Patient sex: M
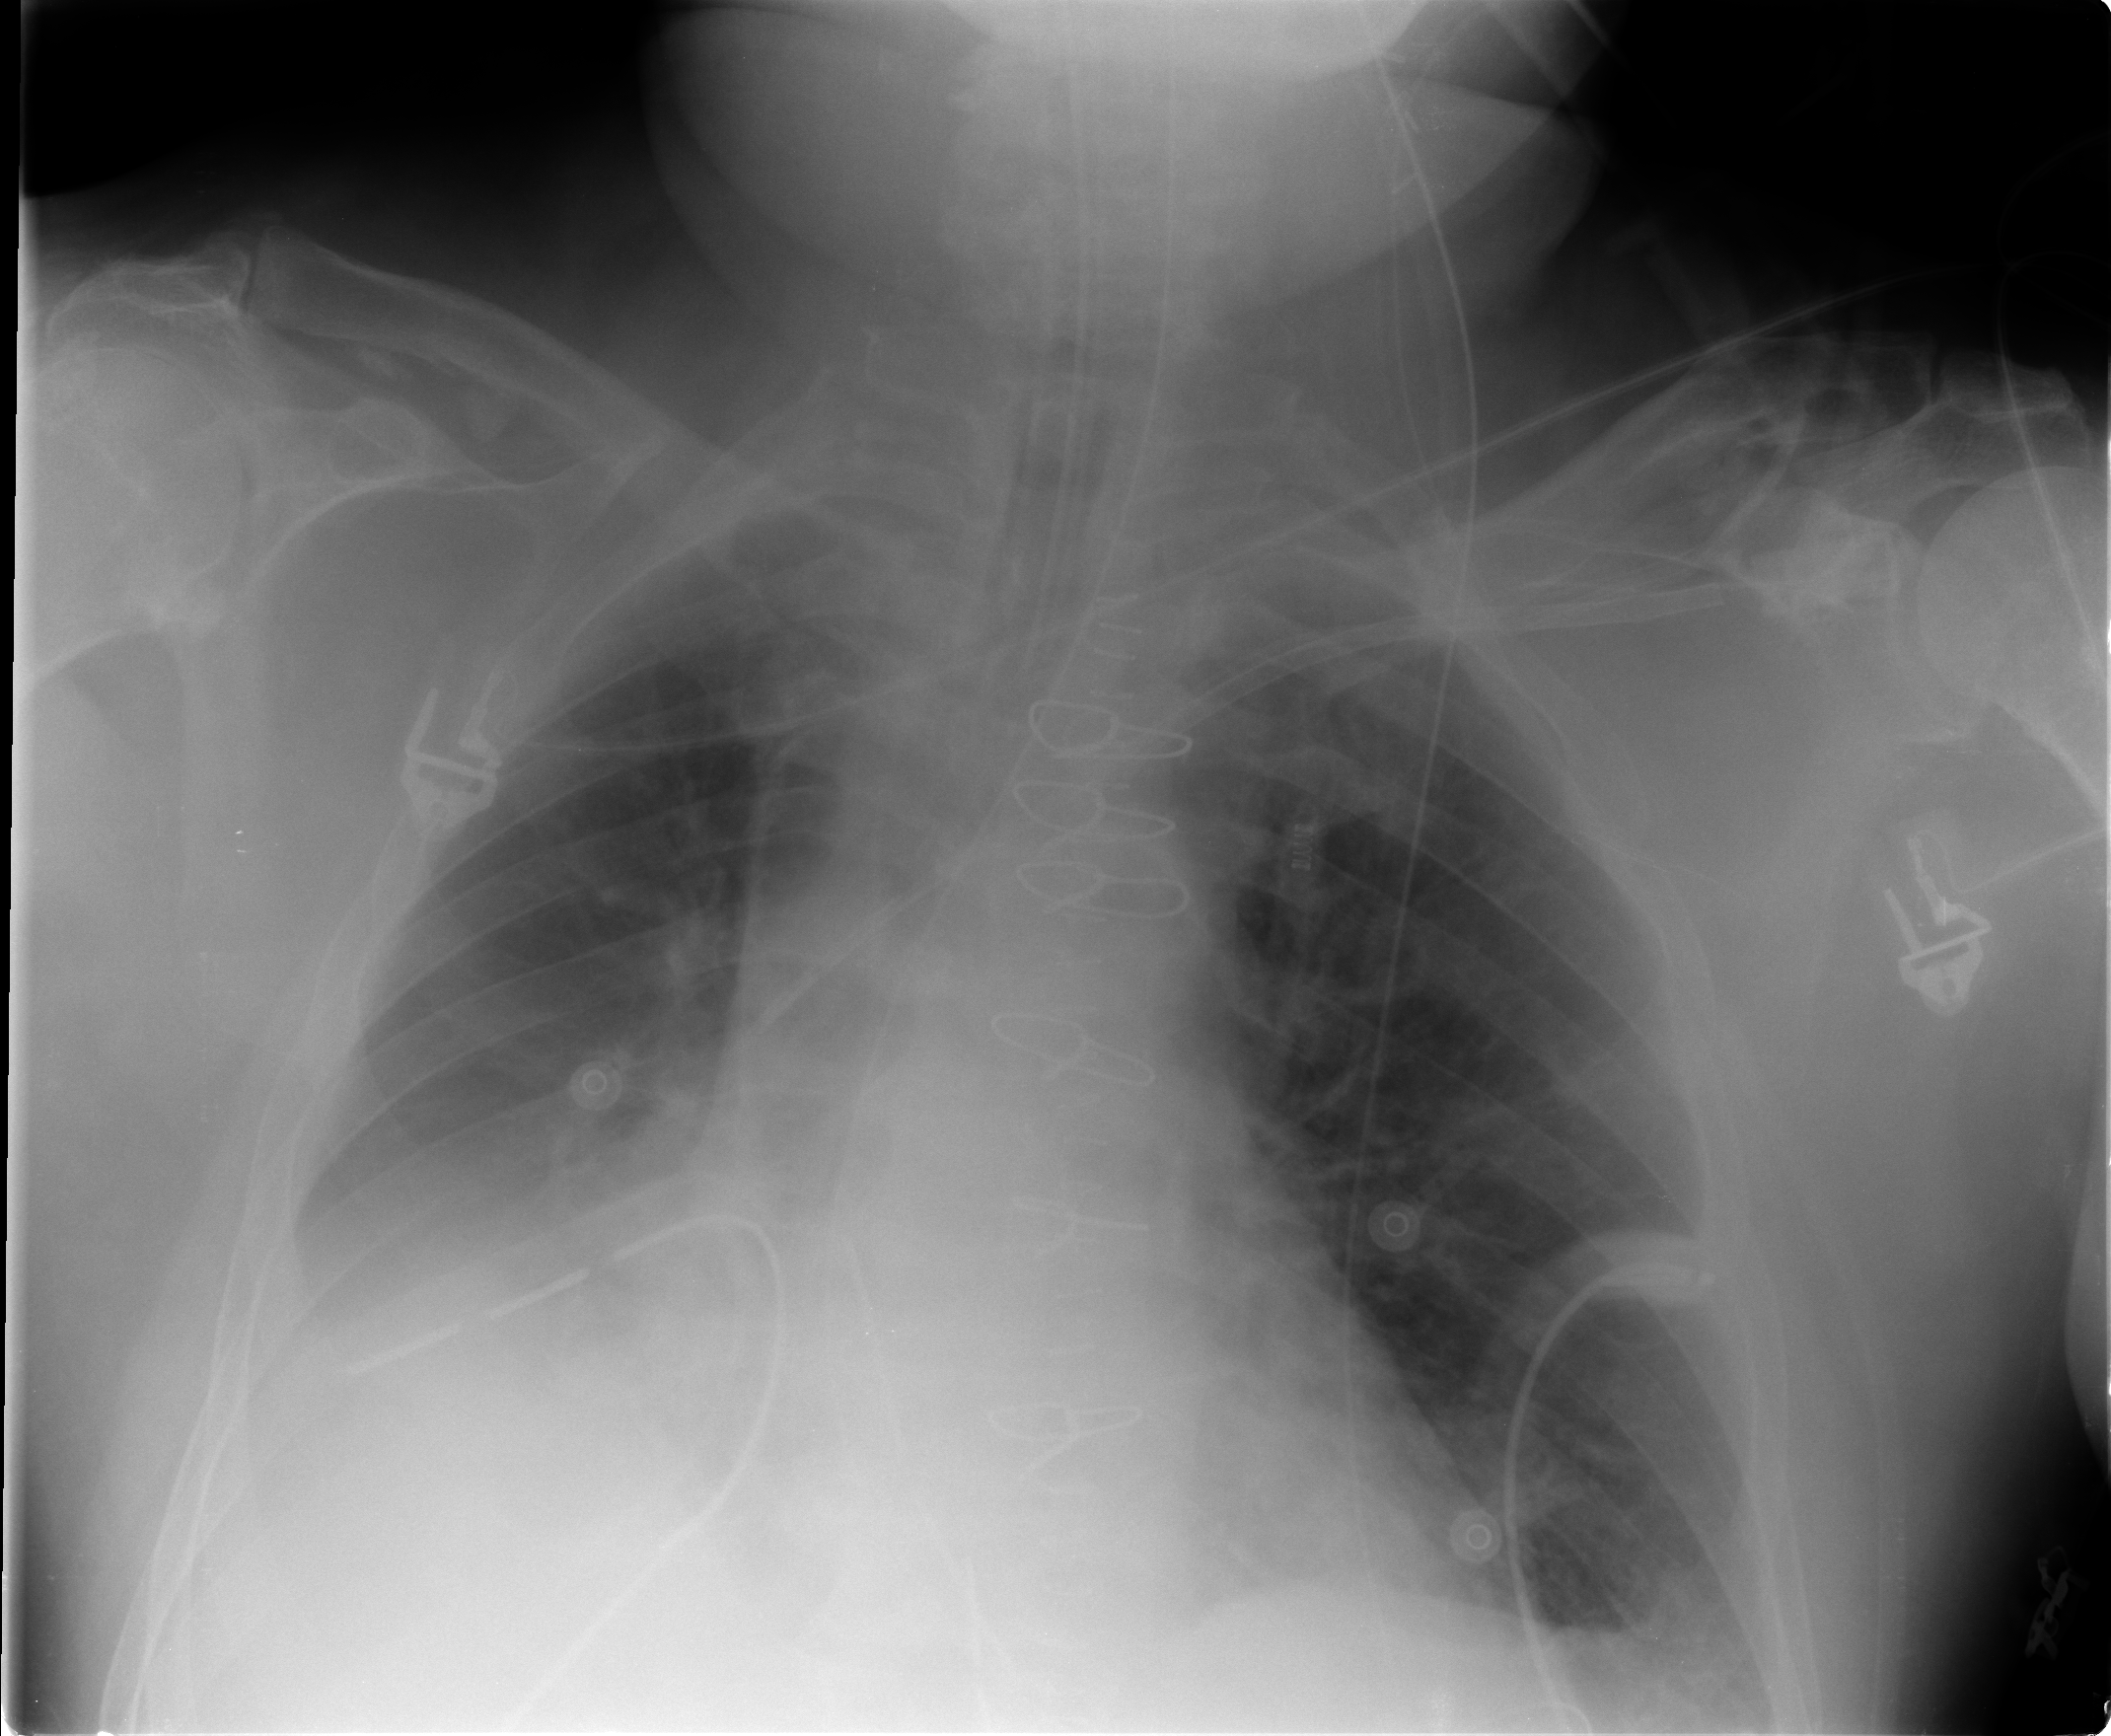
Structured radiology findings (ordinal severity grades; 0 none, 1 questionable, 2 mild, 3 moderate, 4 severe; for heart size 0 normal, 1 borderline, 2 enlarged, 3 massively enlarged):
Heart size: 0
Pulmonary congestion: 0
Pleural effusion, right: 2
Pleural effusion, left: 1
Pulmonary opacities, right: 1
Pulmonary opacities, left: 0
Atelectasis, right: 2
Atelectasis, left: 2